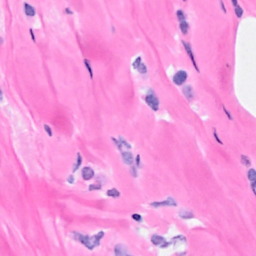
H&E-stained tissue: Breast